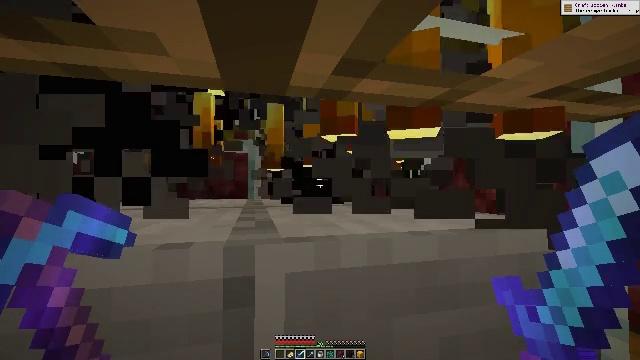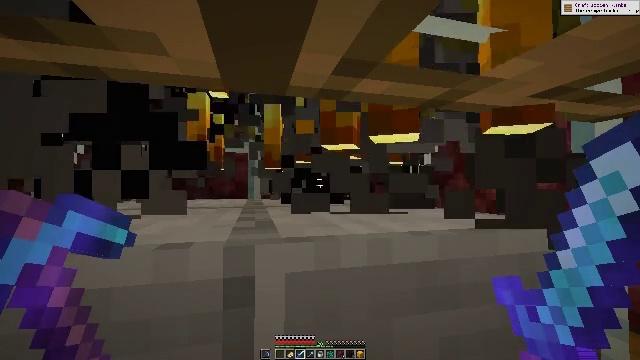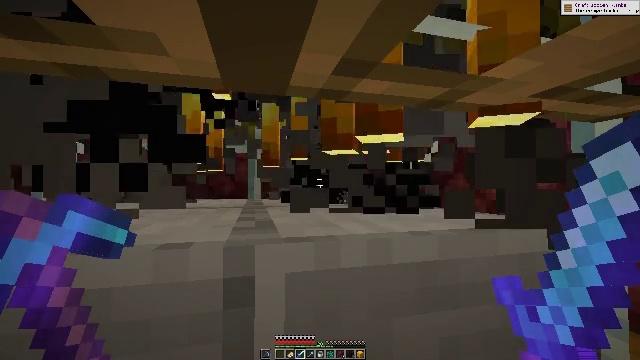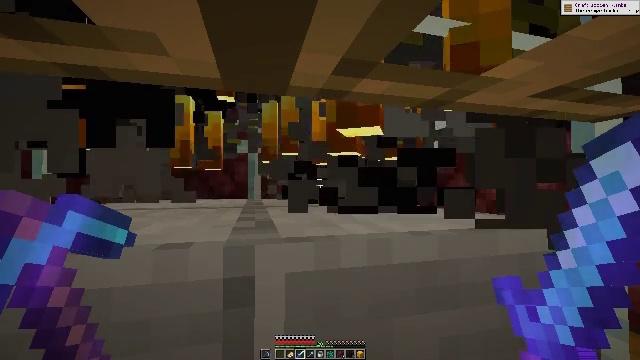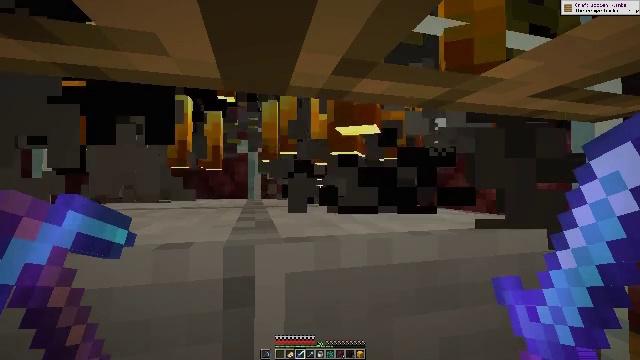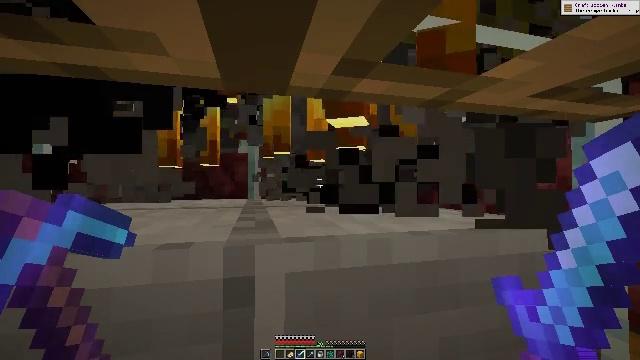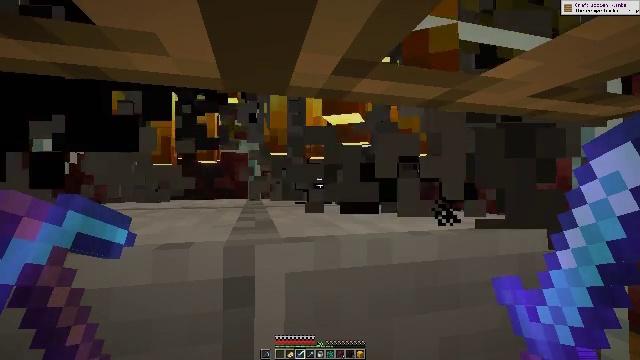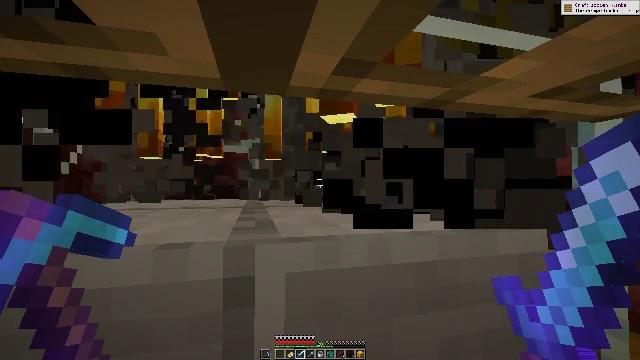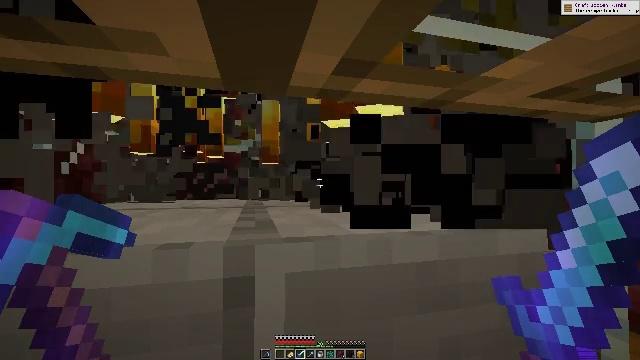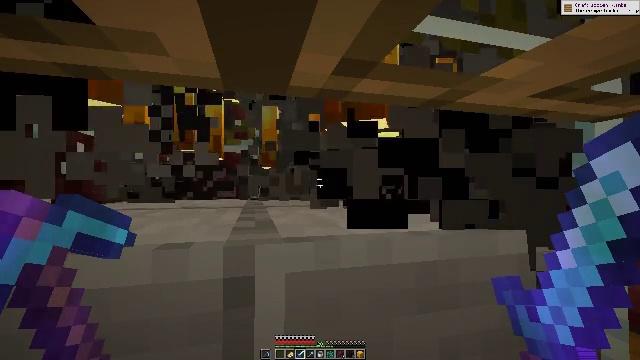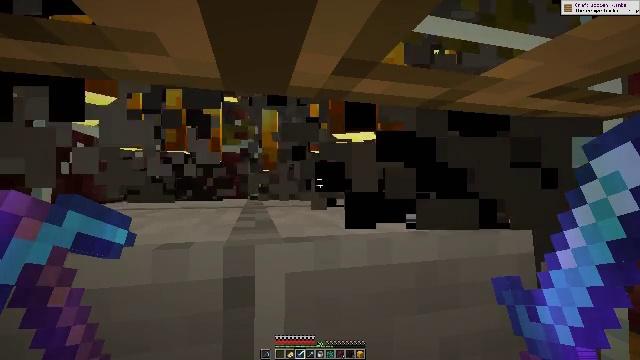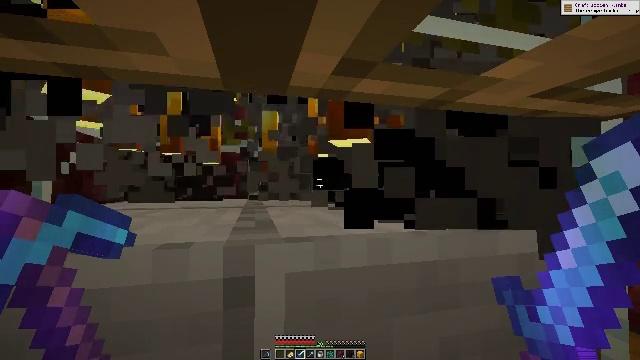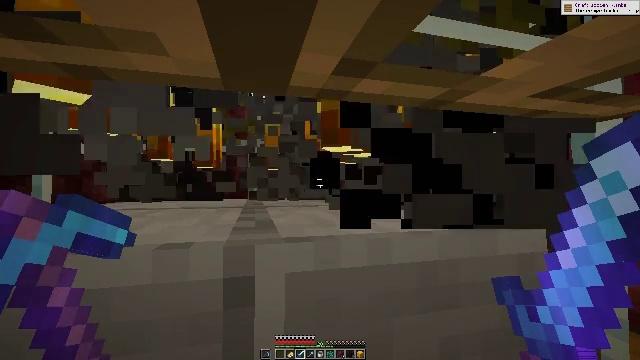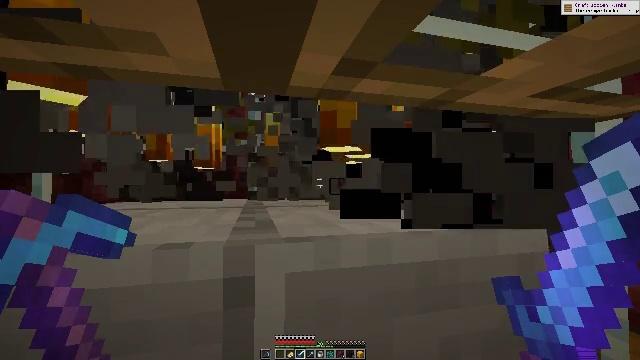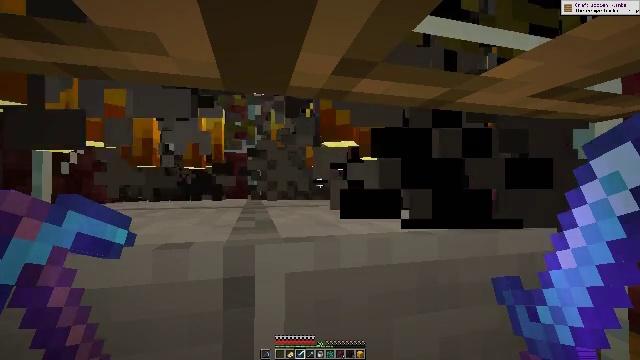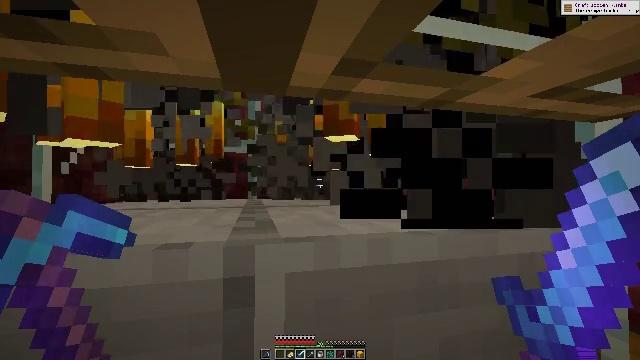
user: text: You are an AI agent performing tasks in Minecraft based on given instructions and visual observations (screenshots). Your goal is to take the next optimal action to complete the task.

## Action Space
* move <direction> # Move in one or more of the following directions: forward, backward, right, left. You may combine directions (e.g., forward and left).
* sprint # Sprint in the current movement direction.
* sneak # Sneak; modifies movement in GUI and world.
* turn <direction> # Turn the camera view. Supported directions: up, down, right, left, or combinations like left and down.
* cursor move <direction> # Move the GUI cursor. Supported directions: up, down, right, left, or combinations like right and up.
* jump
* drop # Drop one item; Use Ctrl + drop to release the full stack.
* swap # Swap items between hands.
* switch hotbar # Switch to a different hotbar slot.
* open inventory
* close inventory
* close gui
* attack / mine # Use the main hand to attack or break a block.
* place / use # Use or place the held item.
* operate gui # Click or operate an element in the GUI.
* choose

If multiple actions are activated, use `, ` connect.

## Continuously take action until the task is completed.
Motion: motion action
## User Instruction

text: Combat the blaze.
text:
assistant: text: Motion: no_op
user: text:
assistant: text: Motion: no_op
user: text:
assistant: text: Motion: no_op
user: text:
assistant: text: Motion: no_op
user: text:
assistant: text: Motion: no_op
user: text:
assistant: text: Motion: no_op
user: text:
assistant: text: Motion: no_op
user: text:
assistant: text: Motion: no_op
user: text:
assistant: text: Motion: no_op
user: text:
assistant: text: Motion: no_op
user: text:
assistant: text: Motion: no_op
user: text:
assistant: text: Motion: no_op
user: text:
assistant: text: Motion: no_op
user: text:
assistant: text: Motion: no_op
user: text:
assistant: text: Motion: no_op
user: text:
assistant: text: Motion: no_op
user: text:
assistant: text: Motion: no_op
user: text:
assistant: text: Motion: no_op
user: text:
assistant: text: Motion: no_op
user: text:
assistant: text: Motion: no_op
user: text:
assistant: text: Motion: no_op
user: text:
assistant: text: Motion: no_op
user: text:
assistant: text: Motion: no_op
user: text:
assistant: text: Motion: no_op
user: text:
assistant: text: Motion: no_op
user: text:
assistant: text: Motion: no_op
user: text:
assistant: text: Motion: no_op
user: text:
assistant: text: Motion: no_op
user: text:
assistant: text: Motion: no_op
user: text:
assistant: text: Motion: no_op